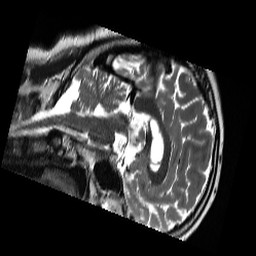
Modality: T2w
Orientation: sagittal
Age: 30
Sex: male